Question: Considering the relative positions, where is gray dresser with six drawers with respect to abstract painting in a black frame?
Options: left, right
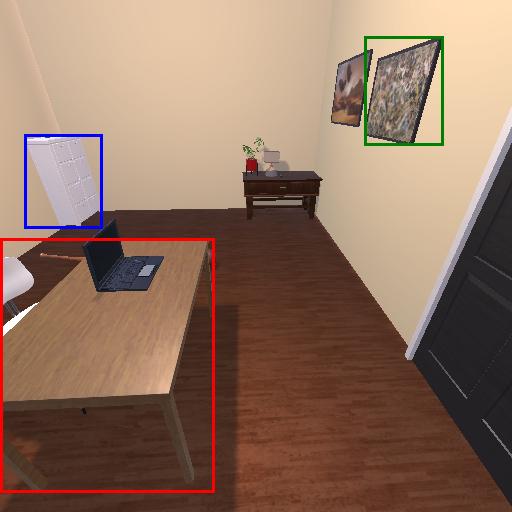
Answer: left